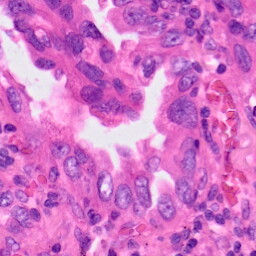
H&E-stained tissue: Lung